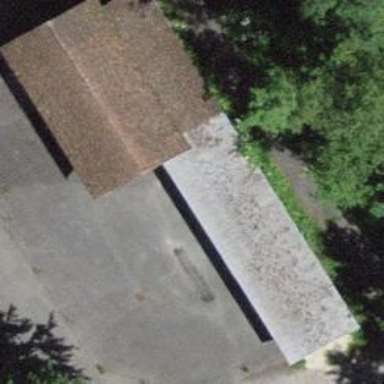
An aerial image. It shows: Rural barn.